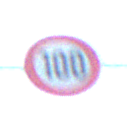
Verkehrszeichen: Geschwindigkeit100
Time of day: MorningAfternoon
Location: Outdoor (Nature)
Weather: PartlyCloudy
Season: NotSpecified
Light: Natural